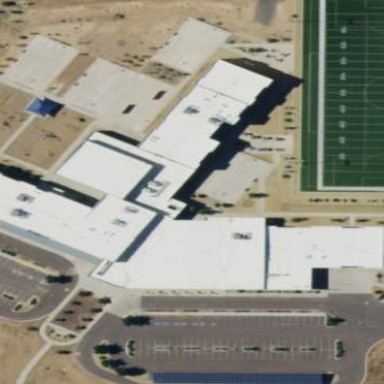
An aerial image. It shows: School.